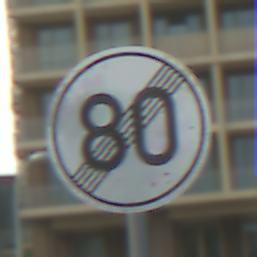
Verkehrszeichen: EndeGeschwindigkeit80
Umgebung: Outdoor, Urban
Tageszeit: MorningAfternoon
Wetter: PartlyCloudy
Licht: Natural
Jahreszeit: NotSpecified
Kontrast: LowContrast